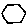
Label: hexagon